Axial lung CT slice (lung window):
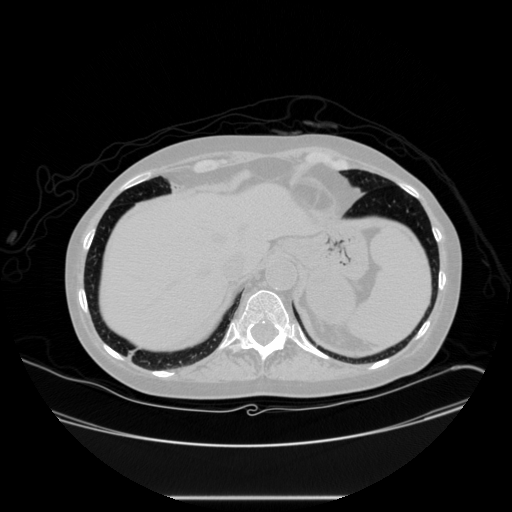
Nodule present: no